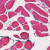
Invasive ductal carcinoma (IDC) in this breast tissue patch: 0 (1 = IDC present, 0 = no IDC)